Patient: sex M, age 64
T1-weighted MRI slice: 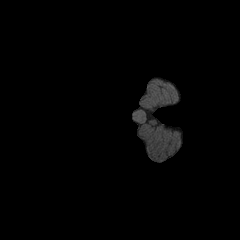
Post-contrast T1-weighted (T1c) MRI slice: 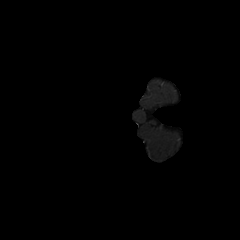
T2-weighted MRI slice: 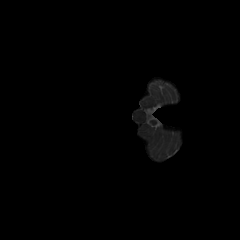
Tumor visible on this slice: no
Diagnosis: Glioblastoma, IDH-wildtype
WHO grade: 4